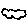
Label: cloud